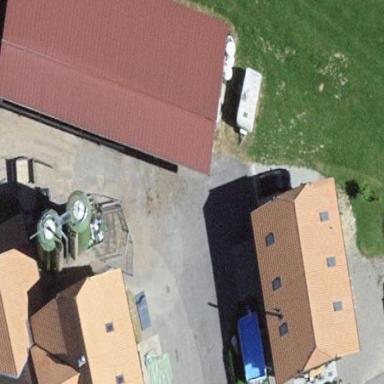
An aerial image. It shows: Barn.